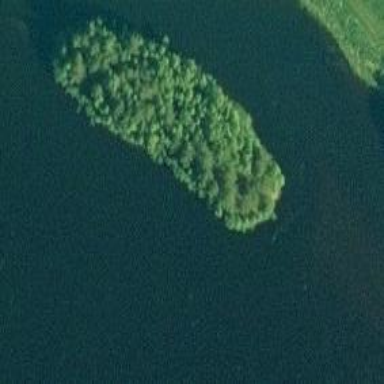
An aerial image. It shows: Islet surrounded by forest.